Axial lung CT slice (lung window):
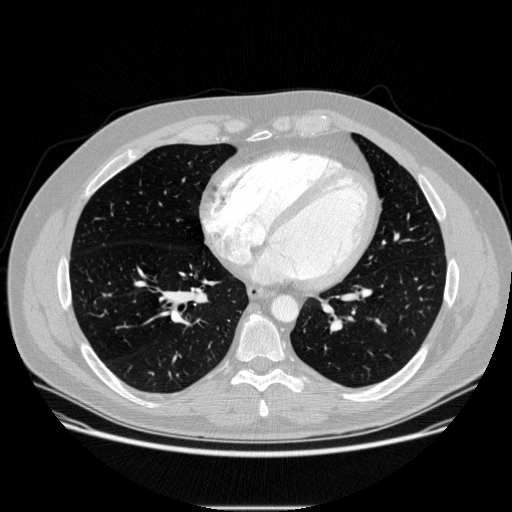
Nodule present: no